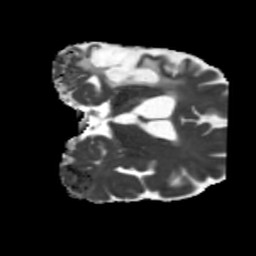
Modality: MD
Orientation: coronal
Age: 47
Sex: male
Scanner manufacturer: siemens
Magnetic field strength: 3 T
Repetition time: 5.25 s
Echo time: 0.08 s